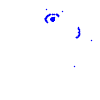
Particle: electron